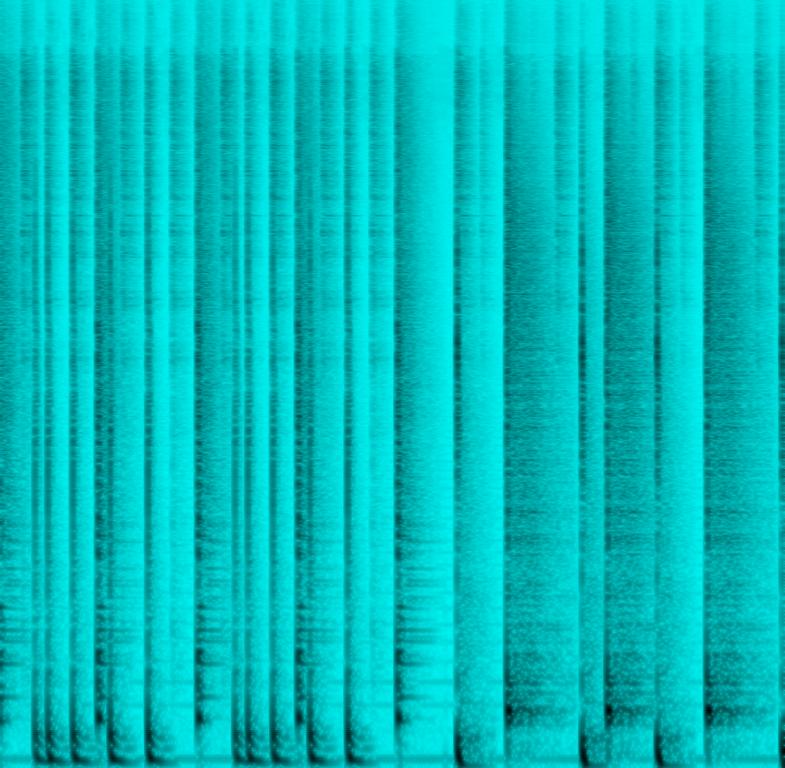
This music is a percussion instrumental. The tempo is fast with an energetic drum machine rhythm.no other instrument has been used.It is vibrant, enthusiastic, bright, simple, energetic, and groovy.